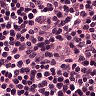
Metastatic tissue present: no